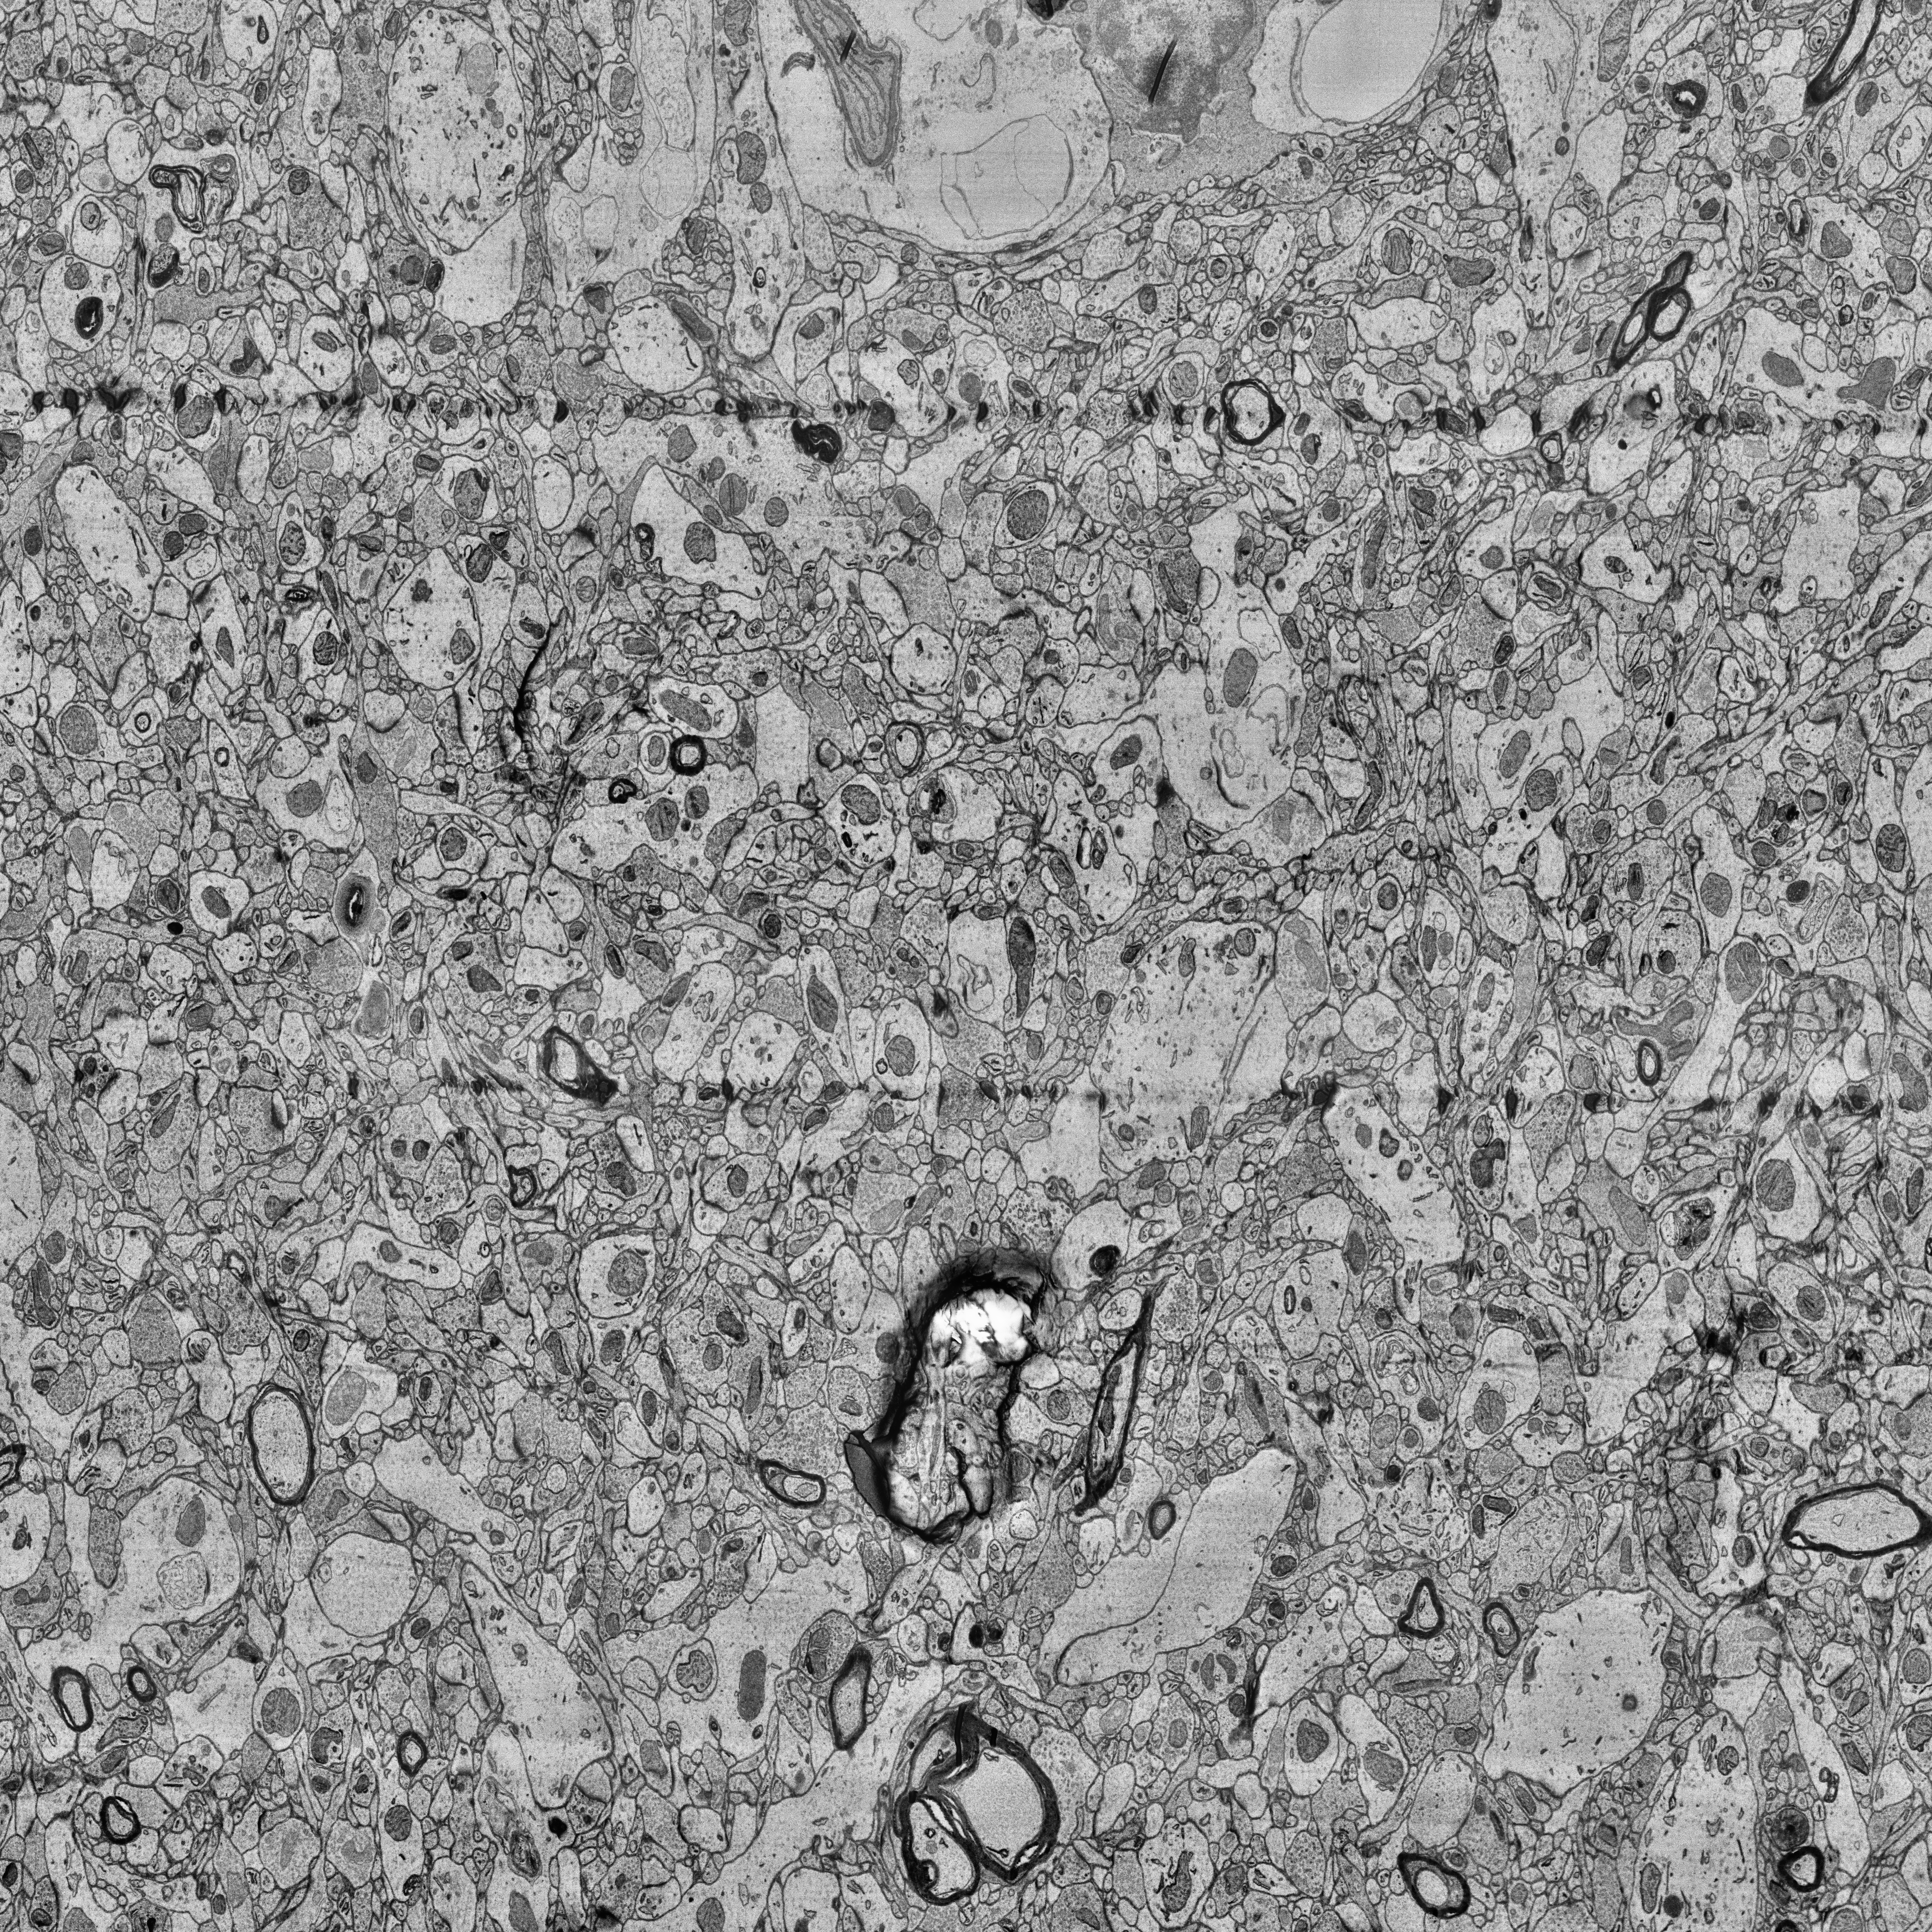
Electron microscopy slice of human cortex tissue
Slice depth (z): 128
Mitochondria instances in slice: 513